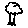
Label: tree